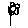
Label: flower